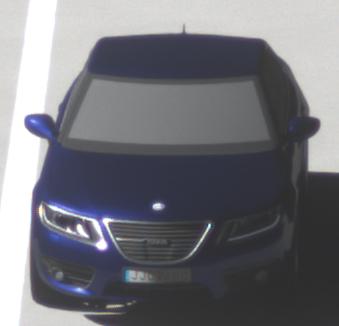
Make: Saab
Model: 5-Sep
Detailed model: 9-5 1.6T
Model produced from: 2010/06
Model produced until: 2011/12
Doors: 4
Color: blue
Road condition: dry road
Daytime: midday
Contrast: high contrast